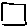
Label: square